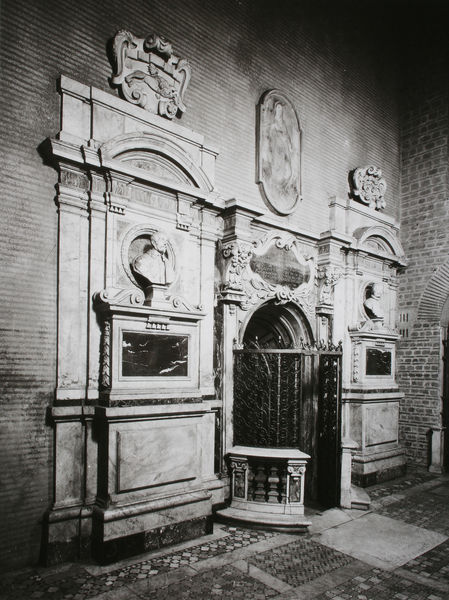
Titel: Grabmäler von John Barclay (Gerolamo Aleandro) und Bernardo Guglielmi
Künstler: Pietro da Cortona
Standort: Rom
Institution: San Lorenzo fuori le mura
Schlagwörter: gemälde, schatten, weiß, grau, licht, marmor, raum, schwarz, säule, tür, zimmer, gebäude, haus, schloss, ornament, teppich, wand, architektur, sockel, stein, steine, bild, innenraum, porträt, gitter, kirche, boden, innen, kamin, kamine, skulptur, rahmung, kaminsims, bogen, italien, pflaster, fußboden, giebel, mauer, ziegel, pilaster, saal, figuren, rundbogen, tafel, kartusche, inschrift, büste, dekor, ornamente, verzierung, stuck, durchgang, kammer, bildhauerei, plinthe, tor, halle, foto, fotografie, photographie, bögen, wände, eingang, eisen, nische, burg, balustrade, denkmal, schwarz-weiß, fliesen, text, kacheln, mosaik, ritter, kapitelle, photo, fries, portal, wappen, villa, sims, ziegelsteine, gesims, skulpturen, gruft, statuen, grab, mauern, kanneluren, büsten, steinboden, reliefs, aufnahme, grabmal, mamor, aufbau, nischen, segmentgiebel, ziegelmauer, ziegelstein, sarkophag, pilater, baluster, katakombe, medaillons, epitaph, tafeln, sakristei, scheinarchitektur, gedenkstätte, photograpie, beichtstuhl, bodenplatten, katafalk, arhcitektur, epitaphe, familiengrab, königsgruft, wandsäule, büste#, kaisergruft